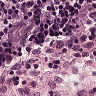
Metastatic tissue present: no